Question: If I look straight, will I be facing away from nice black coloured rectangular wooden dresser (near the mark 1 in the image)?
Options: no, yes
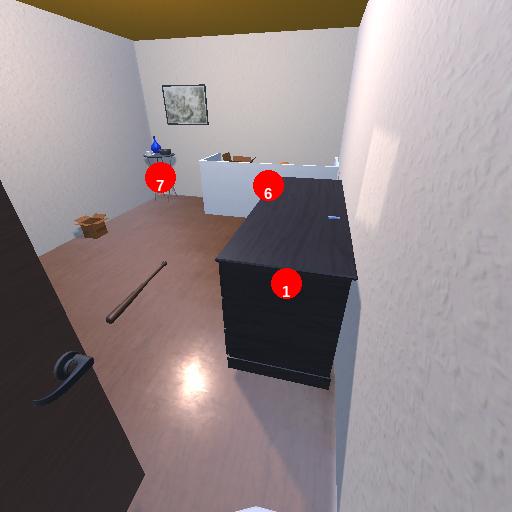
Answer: no